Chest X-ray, AP view. Patient: 52 years old, sex M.
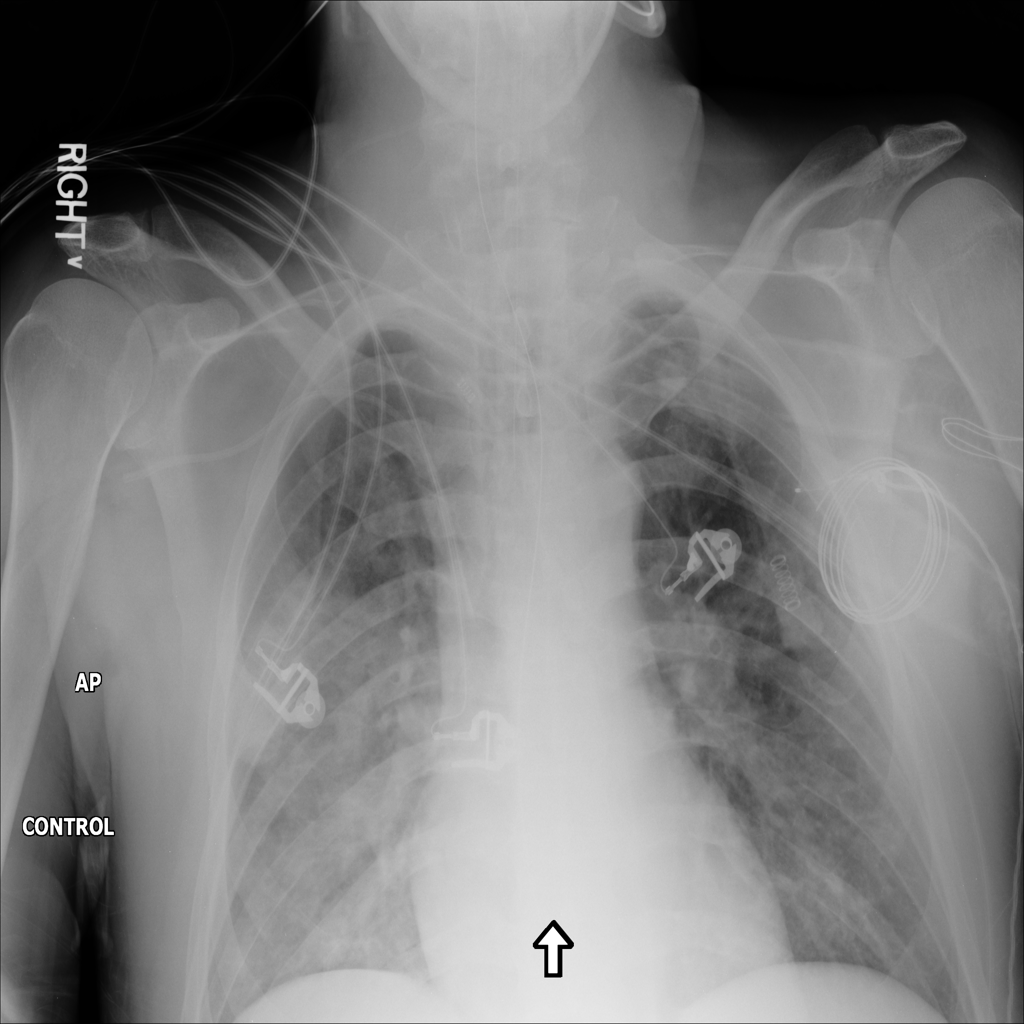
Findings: No Finding